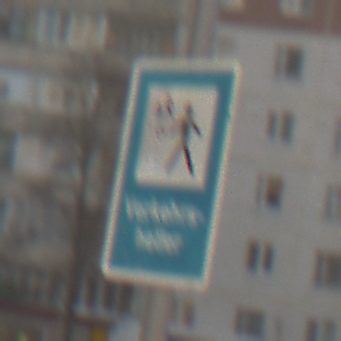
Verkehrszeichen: Verkehrshelfer
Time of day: MorningAfternoon
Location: Outdoor (Urban)
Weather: PartlyCloudy
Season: NotSpecified
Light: Natural